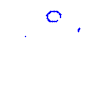
Particle: proton